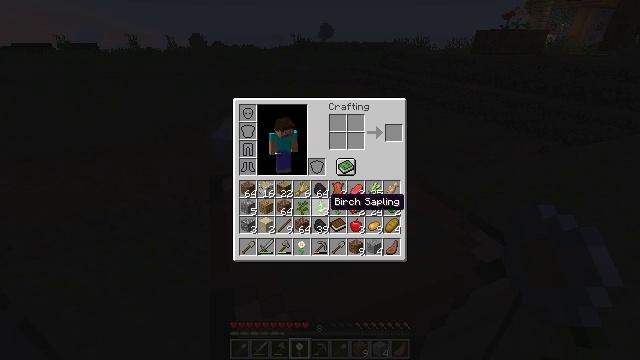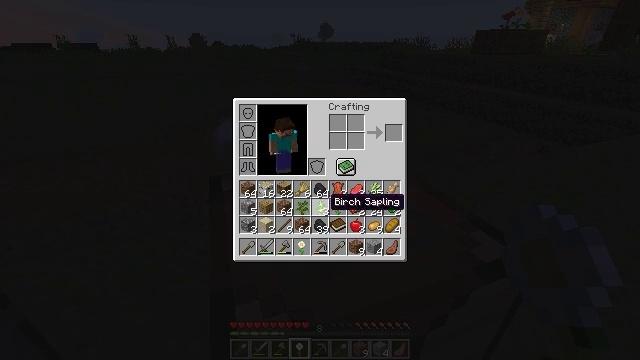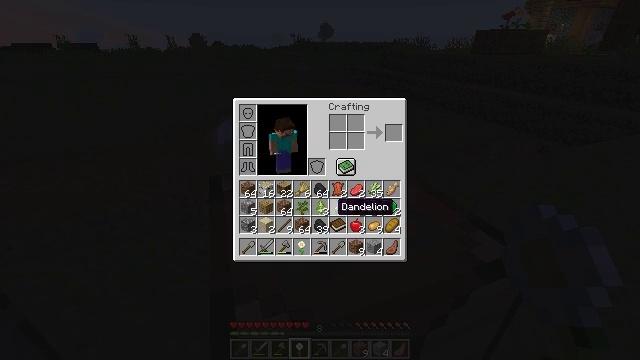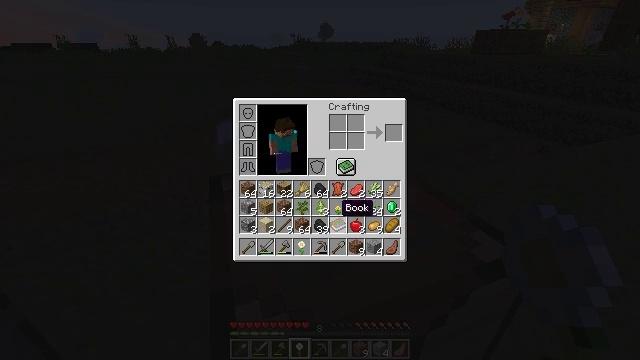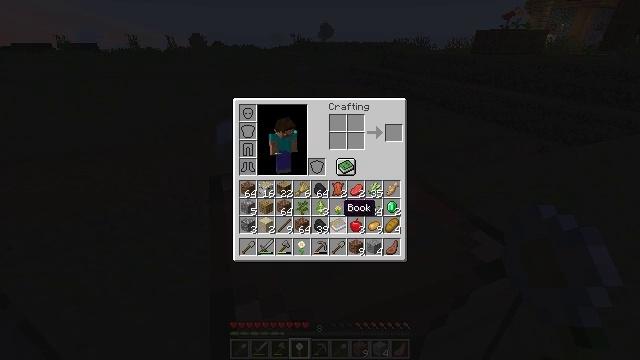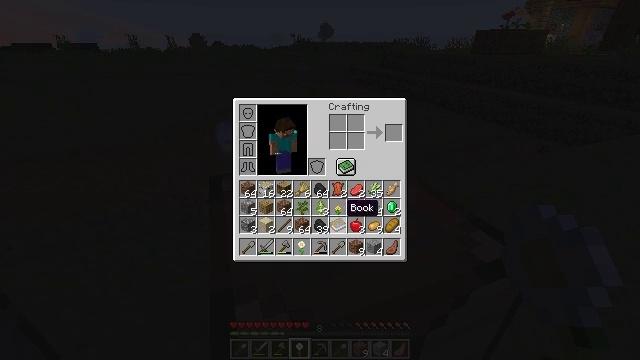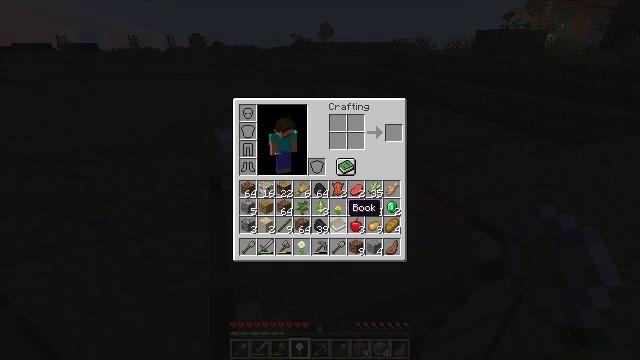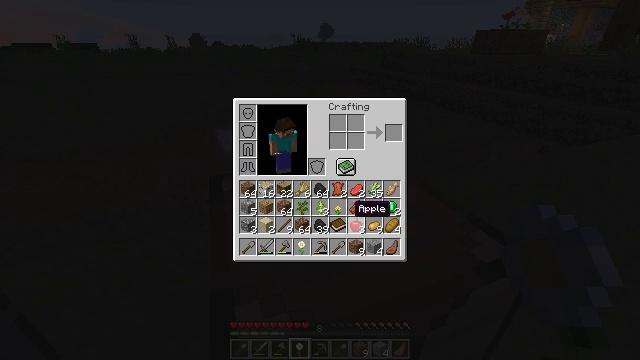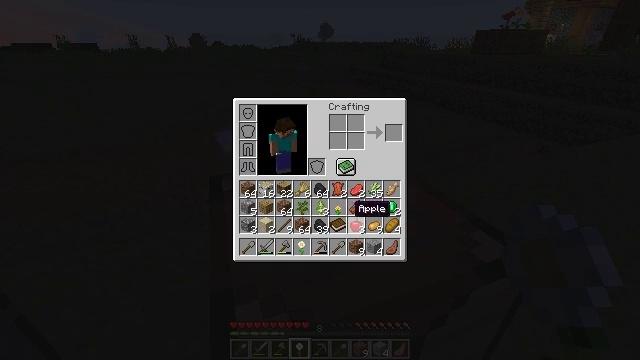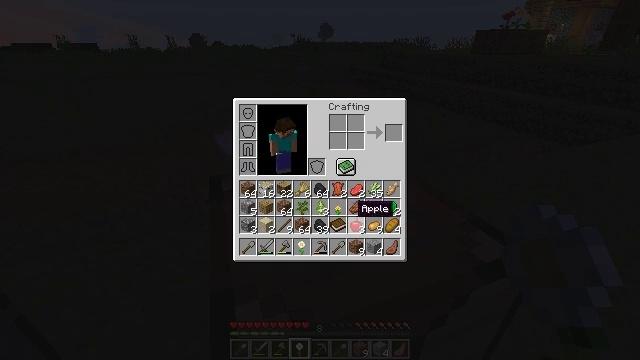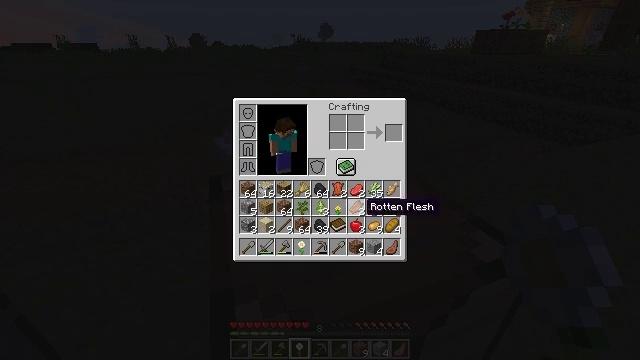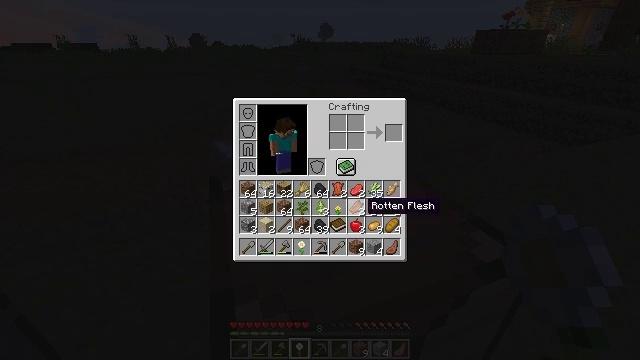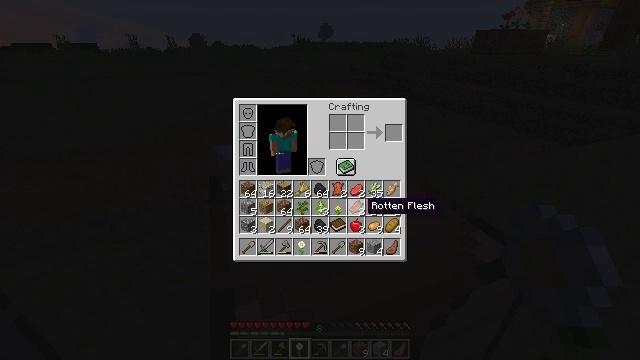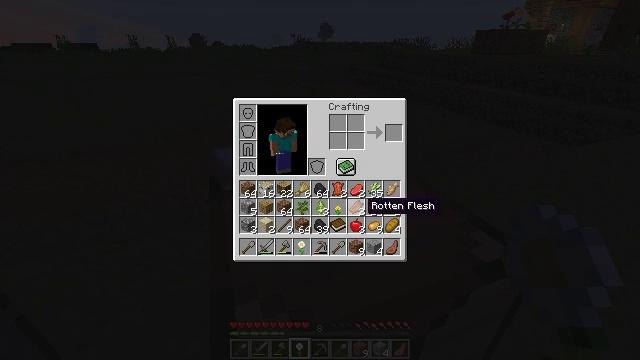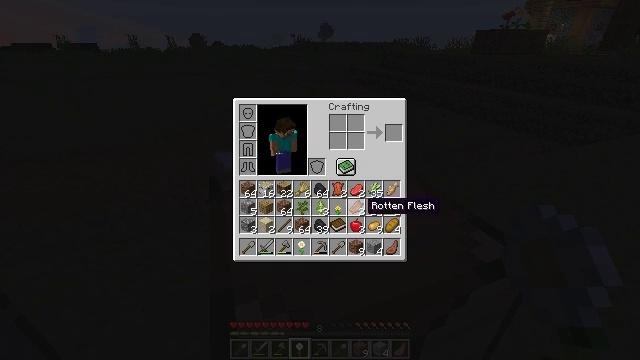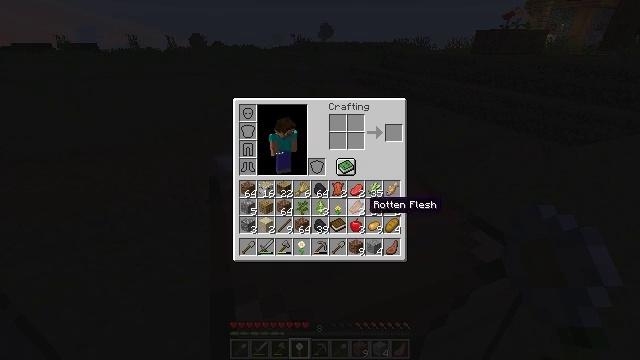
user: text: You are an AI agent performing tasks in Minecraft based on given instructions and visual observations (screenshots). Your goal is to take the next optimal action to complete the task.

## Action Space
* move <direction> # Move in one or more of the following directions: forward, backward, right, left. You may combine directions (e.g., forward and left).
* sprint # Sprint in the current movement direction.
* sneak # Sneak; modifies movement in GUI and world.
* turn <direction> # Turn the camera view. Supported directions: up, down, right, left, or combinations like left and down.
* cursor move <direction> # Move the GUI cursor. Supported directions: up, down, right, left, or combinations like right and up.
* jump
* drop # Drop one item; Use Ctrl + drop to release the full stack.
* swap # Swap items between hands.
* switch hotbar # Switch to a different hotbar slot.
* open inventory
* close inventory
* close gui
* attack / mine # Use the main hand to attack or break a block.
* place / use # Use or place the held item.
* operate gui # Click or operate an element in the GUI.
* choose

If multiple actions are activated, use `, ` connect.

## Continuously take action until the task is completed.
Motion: motion action
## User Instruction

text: Remove an oxeye daisy from the inventory.
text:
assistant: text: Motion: no_op
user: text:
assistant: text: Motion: cursor move right
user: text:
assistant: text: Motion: no_op
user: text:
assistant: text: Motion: no_op
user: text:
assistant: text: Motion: no_op
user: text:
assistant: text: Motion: no_op
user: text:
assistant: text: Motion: no_op
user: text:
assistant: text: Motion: no_op
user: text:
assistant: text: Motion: no_op
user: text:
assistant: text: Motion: cursor move right
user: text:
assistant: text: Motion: no_op
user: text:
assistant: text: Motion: no_op
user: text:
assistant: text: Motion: no_op
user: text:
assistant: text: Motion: no_op
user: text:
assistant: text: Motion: no_op
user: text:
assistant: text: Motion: cursor move right
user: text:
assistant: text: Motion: cursor move right
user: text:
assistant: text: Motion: cursor move right
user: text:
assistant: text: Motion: cursor move right
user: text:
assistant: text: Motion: cursor move right and down
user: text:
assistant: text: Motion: cursor move right and down
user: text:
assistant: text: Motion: cursor move right
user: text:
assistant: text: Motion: no_op
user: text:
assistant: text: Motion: no_op
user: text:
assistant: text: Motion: no_op
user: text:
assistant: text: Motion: no_op
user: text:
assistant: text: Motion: cursor move left
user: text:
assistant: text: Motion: cursor move left
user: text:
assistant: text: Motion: cursor move left
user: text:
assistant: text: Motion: cursor move left